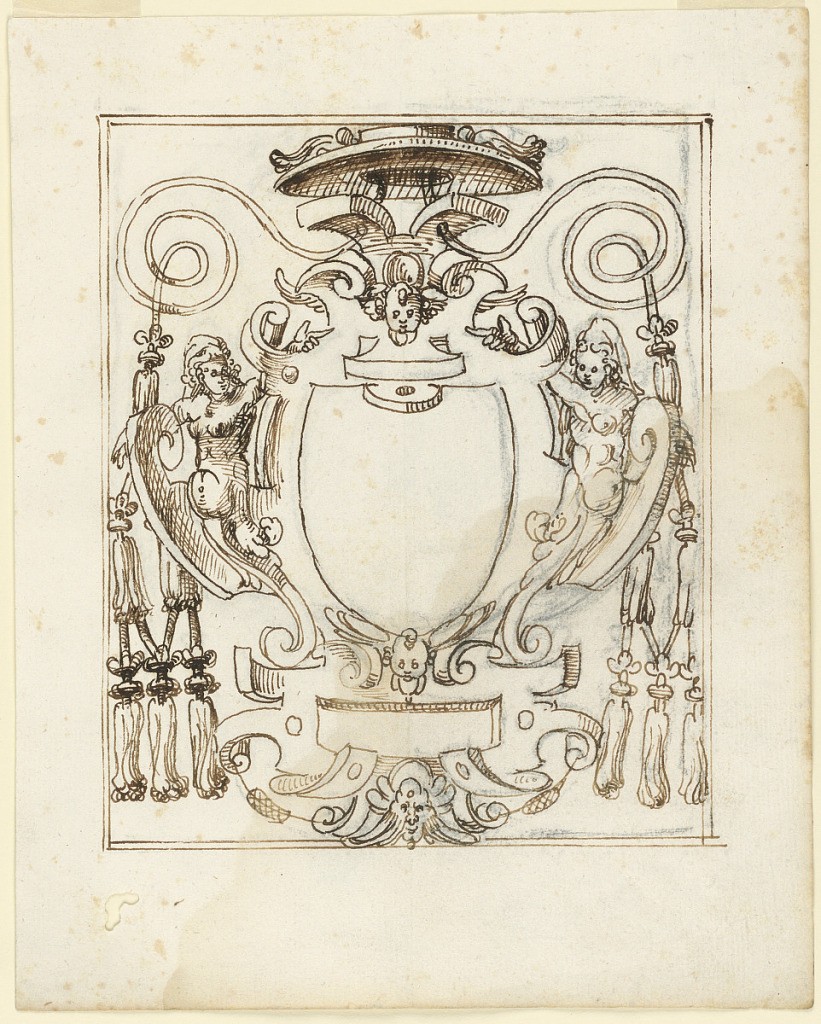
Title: Project: A Prelate's Escutcheon
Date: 1600–1625
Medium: Charcoal, pen and ink on paper
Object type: Drawing
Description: Vertical composition of a prelate's escutcheon with a scrollwork frame flanked by two women. On top is a bat and spirals of rope. Framed with two lines. By the same designer as -1731